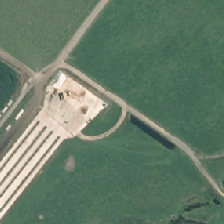
Land cover: shortrotation_cropland